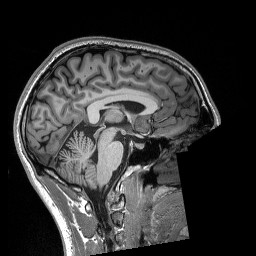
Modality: T1w
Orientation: sagittal